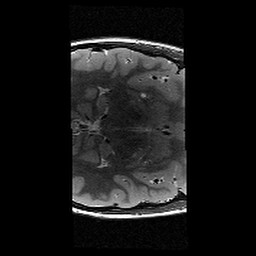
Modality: T2w
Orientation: axial
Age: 11
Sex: male
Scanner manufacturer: siemens
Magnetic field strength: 3 T
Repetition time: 9.23 s
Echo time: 0.067 s